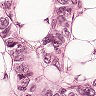
Metastatic tissue present: yes